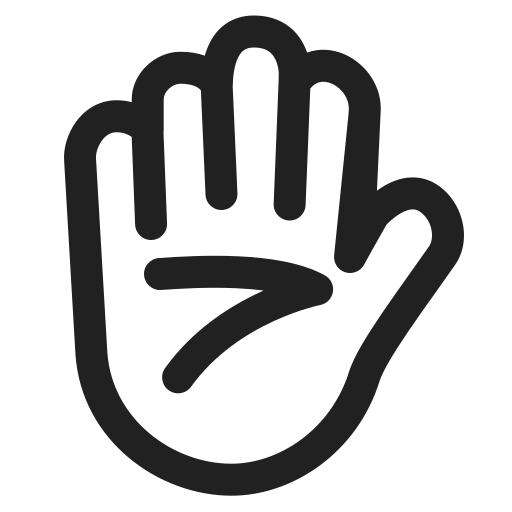
raised hand high contrast default